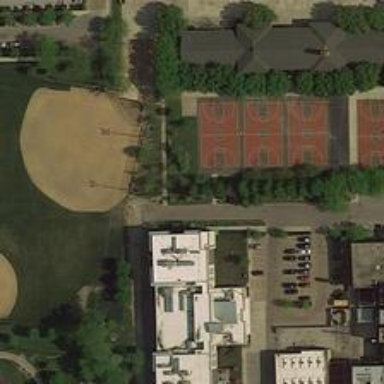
A line of basketball courts sit next to the baseball fields .